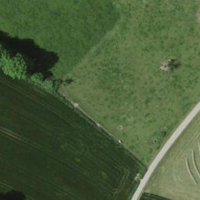
EUNIS habitat code: 52
Species observed at this site:
Milvus milvus